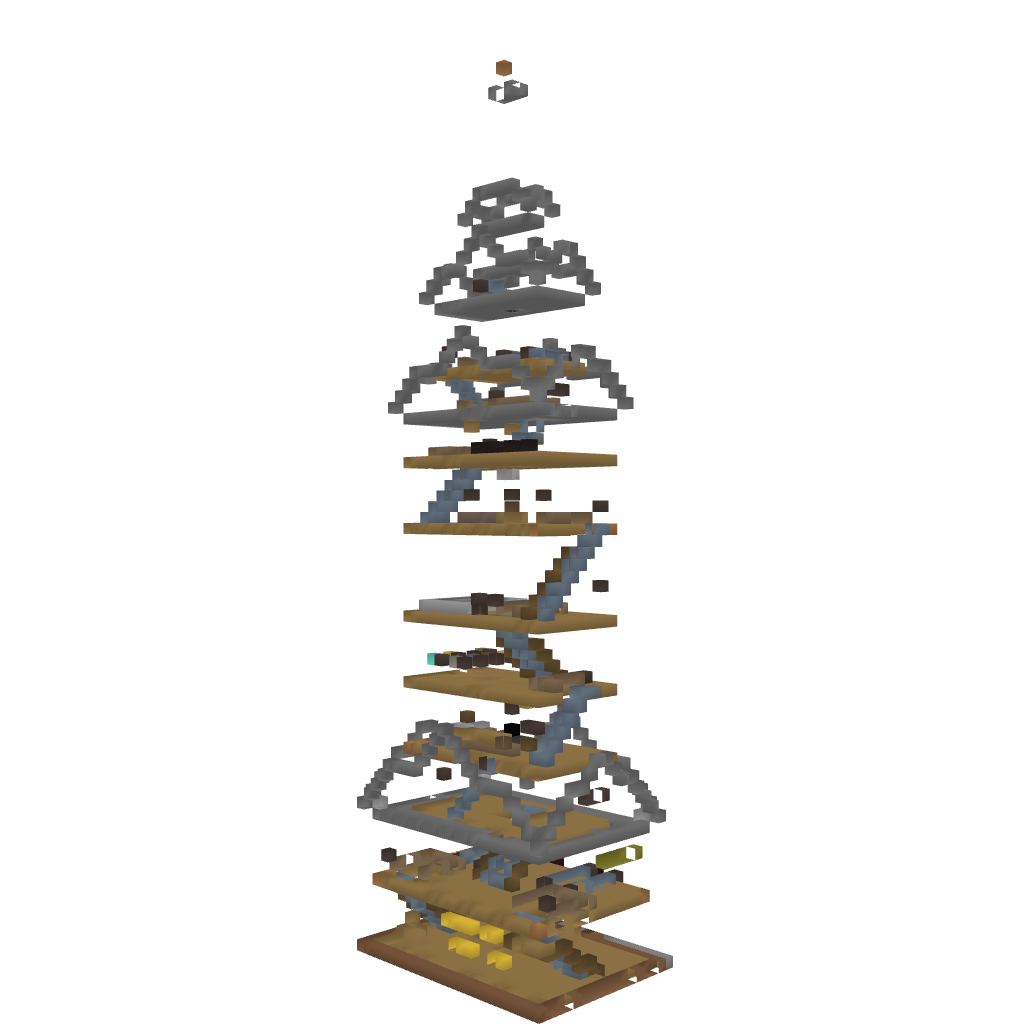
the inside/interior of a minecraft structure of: Empire State Building *Medium*